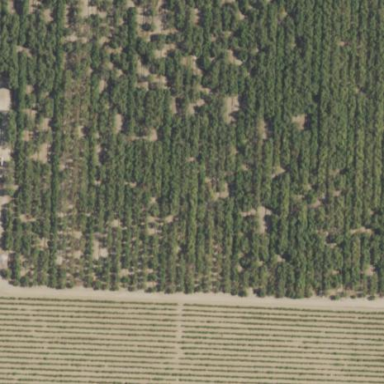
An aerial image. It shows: Almond orchard with rows of almond trees.